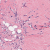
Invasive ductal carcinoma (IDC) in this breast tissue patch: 0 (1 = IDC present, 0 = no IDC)